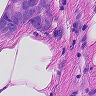
Metastatic tissue present: yes